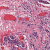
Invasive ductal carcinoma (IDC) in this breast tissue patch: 1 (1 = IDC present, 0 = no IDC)